Question: Due to I can not use server-side StyledLayerDescriptor (SLD) coding, neither I want to load external graphics I would like to use CSS to style my OpenLayers' point features.
In detail I would like to fill half (or 1/3) of a point feature with different colors.
A CSS code might be
'''
#OpenLayers\.Geometry\.Point_111{
fill: red !important;
background: -moz-linear-gradient(-45deg, #ce275f 50%, #1e5799 50%, #207cca 50%, #7db9e8 100%) !important; /* FF3.6+ */
}
'''

The feature is not assigned to a class.
Is that possible? Are there any other possibilities?
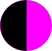
Answer: I immediately thought of this:
'''
.circle {
height: 100px;
width: 100px;
border-radius: 50%;
background: #000000; /* Old browsers */
background: -moz-linear-gradient(left, #000000 1%, #000000 50%, #ff00ff 50%, #ff00ff 100%, #ff00ff 100%); /* FF3.6+ */
background: -webkit-gradient(linear, left top, right top, color-stop(1%,#000000), color-stop(50%,#000000), color-stop(50%,#ff00ff), color-stop(100%,#ff00ff), color-stop(100%,#ff00ff)); /* Chrome,Safari4+ */
background: -webkit-linear-gradient(left, #000000 1%,#000000 50%,#ff00ff 50%,#ff00ff 100%,#ff00ff 100%); /* Chrome10+,Safari5.1+ */
background: -o-linear-gradient(left, #000000 1%,#000000 50%,#ff00ff 50%,#ff00ff 100%,#ff00ff 100%); /* Opera 11.10+ */
background: -ms-linear-gradient(left, #000000 1%,#000000 50%,#ff00ff 50%,#ff00ff 100%,#ff00ff 100%); /* IE10+ */
background: linear-gradient(to right, #000000 1%,#000000 50%,#ff00ff 50%,#ff00ff 100%,#ff00ff 100%); /* W3C */
filter: progid:DXImageTransform.Microsoft.gradient( startColorstr='#000000', endColorstr='#ff00ff',GradientType=1 ); /* IE6-9 */
}
'''
<URL>
Gradient generated with <URL>